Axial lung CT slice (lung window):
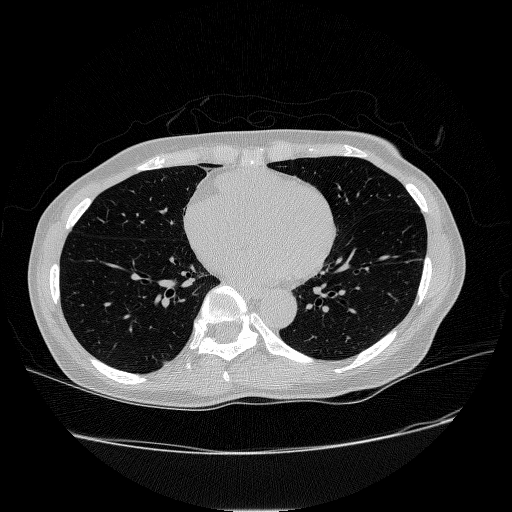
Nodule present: no